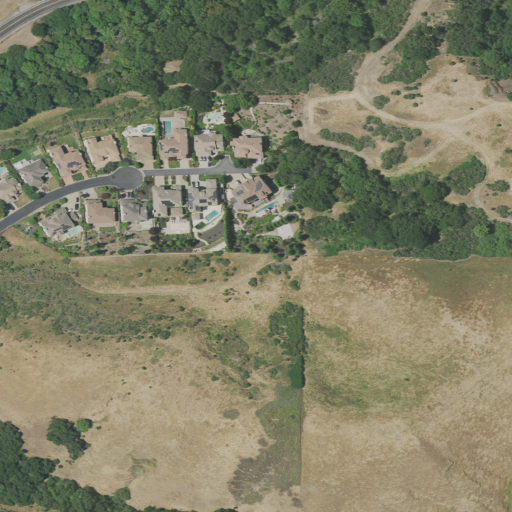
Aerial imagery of valley in California named Bollinger Canyon containing shrub, mixed forest, medium intensity development, grassland, low intensity development, and open development